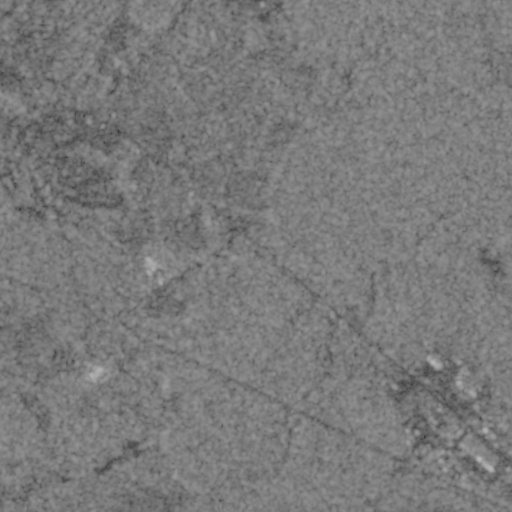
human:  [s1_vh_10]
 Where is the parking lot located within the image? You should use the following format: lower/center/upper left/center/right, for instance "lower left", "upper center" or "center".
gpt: The parking lot is located in the lower right of the image.
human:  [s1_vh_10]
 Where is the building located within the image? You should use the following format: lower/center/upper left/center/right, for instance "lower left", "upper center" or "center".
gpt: The building is located in the lower right of the image.
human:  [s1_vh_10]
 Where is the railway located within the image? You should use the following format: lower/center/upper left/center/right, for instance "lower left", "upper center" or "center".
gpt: The railway is located in the lower right of the image.
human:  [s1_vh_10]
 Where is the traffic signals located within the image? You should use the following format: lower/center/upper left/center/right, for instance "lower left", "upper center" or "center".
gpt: The traffic signals is located in the lower right of the image.
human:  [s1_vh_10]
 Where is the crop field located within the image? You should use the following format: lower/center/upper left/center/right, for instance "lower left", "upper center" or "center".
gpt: There is no crop field in the image.

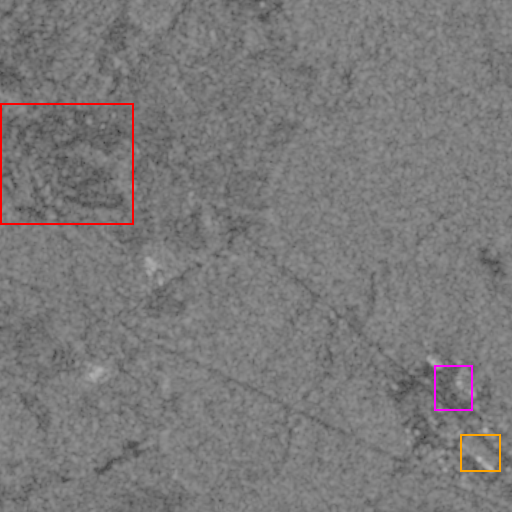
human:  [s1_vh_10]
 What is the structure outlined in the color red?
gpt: The structure outlined in red is a park.
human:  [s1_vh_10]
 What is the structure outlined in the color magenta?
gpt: The structure outlined in magenta is a parking lot.
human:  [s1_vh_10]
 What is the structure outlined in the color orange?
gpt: The structure outlined in orange is a building.
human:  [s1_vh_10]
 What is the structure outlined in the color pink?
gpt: There is no pink outline.